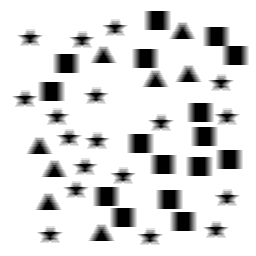
Squares: 16
Triangles: 8
Stars: 18
Total shapes: 42